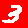
Digit: 3